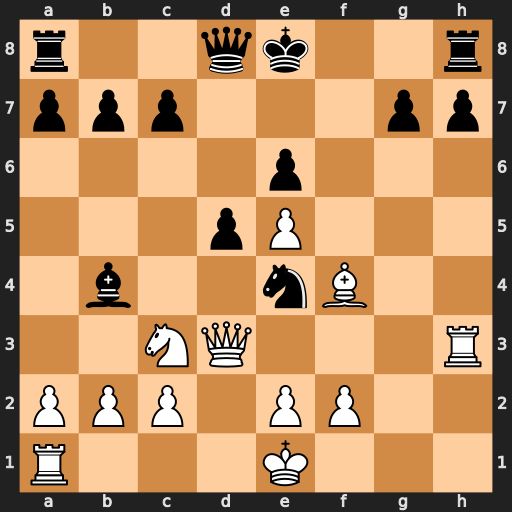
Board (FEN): r2qk2r/ppp3pp/4p3/3pP3/1b2nB2/2NQ3R/PPP1PP2/R3K3
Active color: w
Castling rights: Qkq
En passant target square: -
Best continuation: Qb5+ Qd7 Qxb4